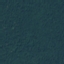
Label: Forest